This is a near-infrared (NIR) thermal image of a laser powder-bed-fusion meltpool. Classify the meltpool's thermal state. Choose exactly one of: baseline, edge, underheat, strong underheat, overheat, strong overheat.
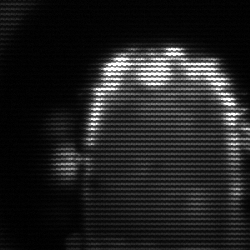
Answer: baseline